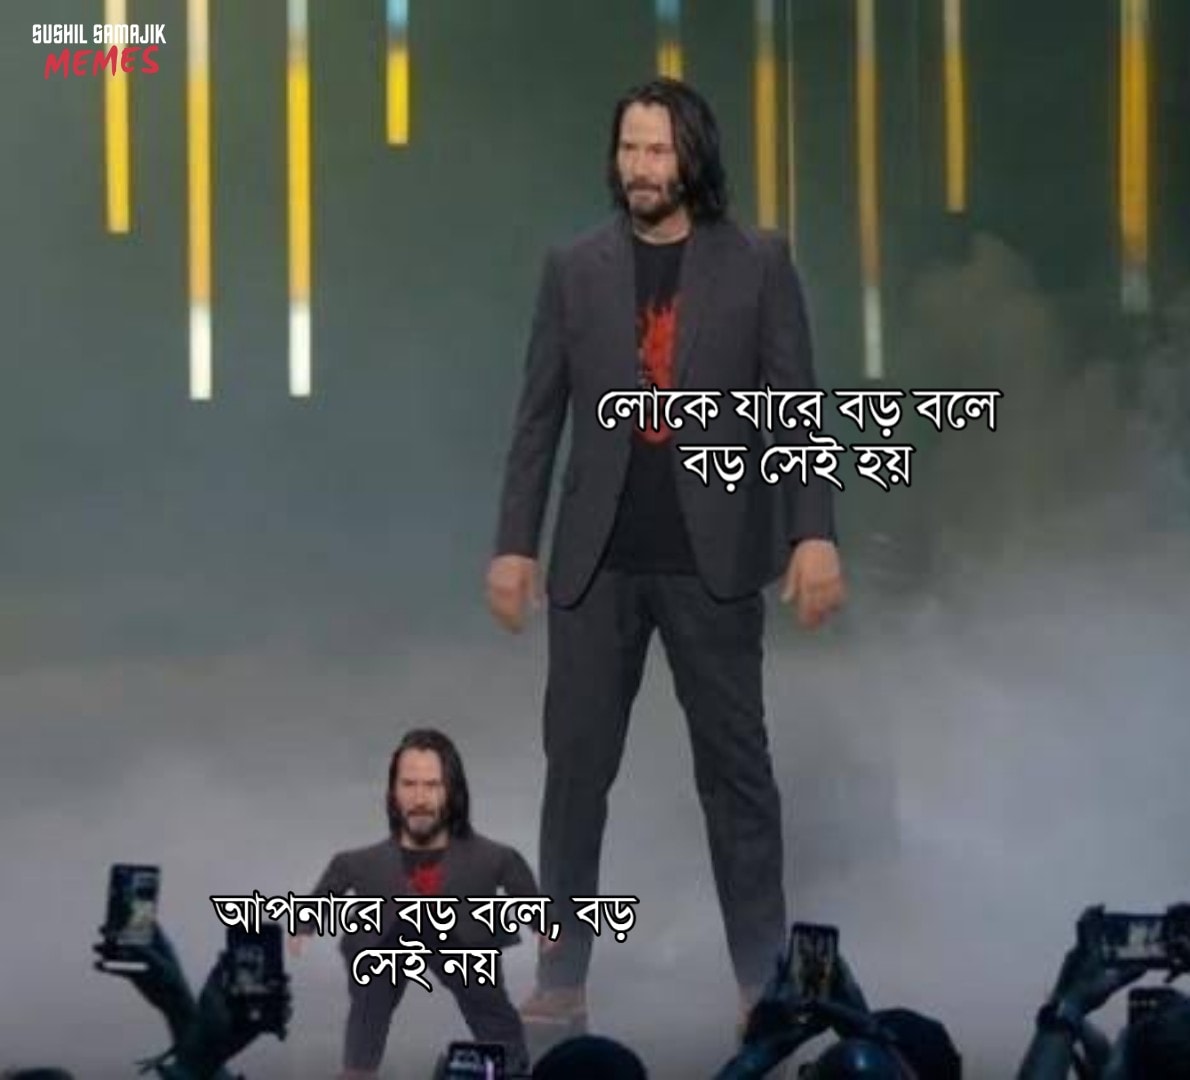
Caption: লোকে যারে বড় বলে বড় সেই হয়     আপনারে বড় বলে , বড় সেই নয়
Label: non-hate